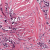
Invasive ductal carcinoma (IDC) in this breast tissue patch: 0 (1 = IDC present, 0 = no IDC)